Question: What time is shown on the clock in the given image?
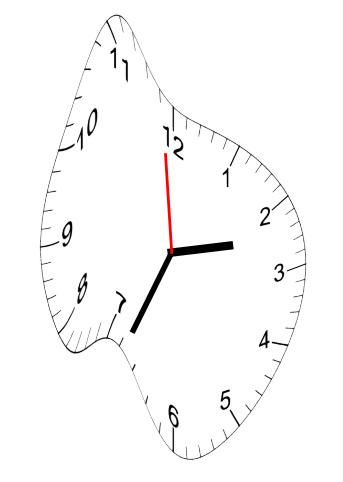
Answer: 02:33:59